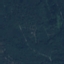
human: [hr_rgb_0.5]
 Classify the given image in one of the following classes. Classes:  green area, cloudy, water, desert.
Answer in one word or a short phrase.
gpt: green area